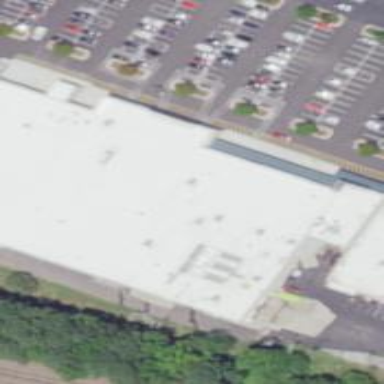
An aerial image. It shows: Retail building.